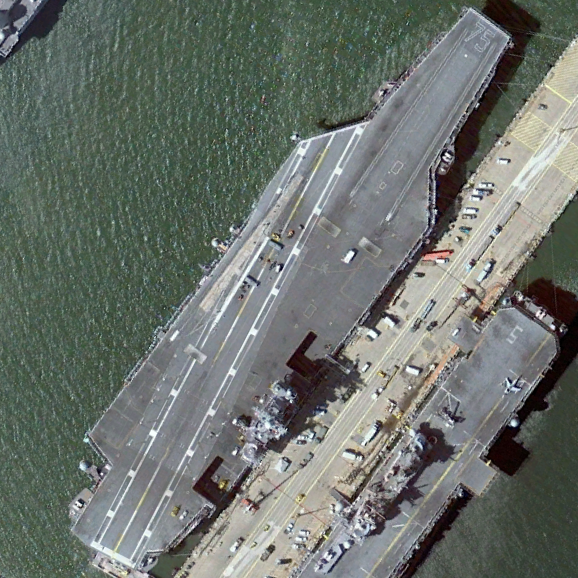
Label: aircraft_carrier